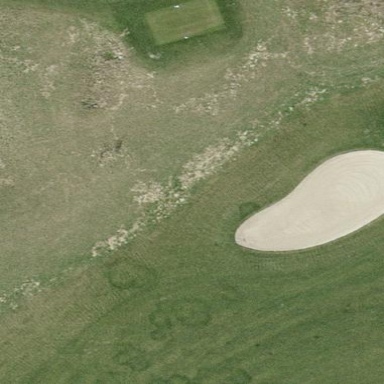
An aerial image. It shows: Sandy area is golf bunker.